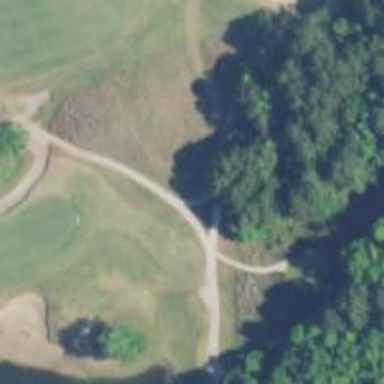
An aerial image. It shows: Service road used as golf cart path.